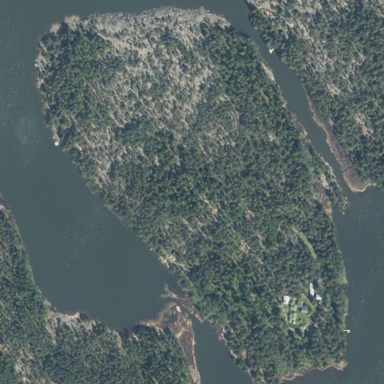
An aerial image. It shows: Islet.